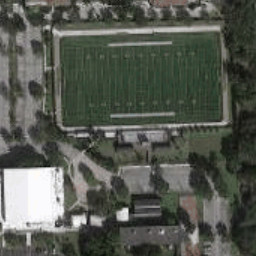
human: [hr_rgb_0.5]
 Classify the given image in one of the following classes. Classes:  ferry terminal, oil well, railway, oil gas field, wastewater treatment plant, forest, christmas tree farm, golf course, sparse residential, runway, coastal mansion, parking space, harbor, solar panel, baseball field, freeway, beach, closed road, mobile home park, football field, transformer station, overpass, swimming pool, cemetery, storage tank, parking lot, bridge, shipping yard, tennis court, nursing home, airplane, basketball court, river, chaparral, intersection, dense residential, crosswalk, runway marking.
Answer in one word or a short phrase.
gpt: football field